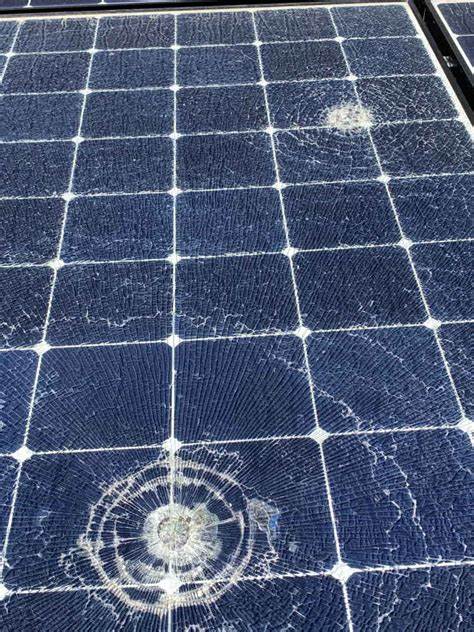
Label: Physical-Damage